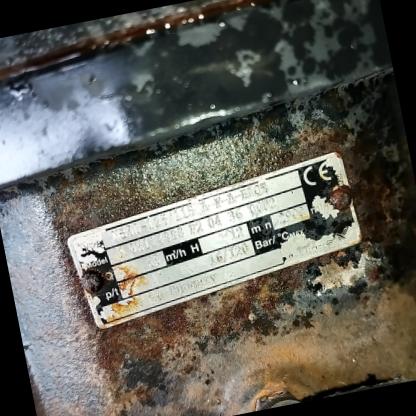
Klasa: tabliczka-znamionowa